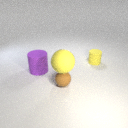
small brown rubber sphere below large yellow rubber sphere